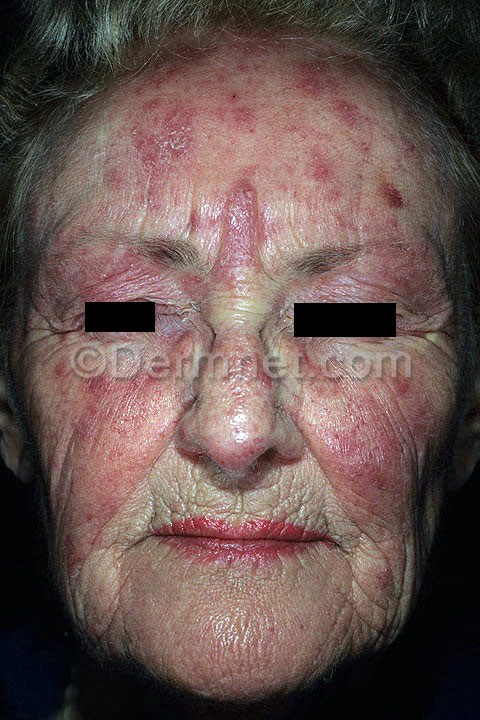
Disease: Acne and Rosacea Photos